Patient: sex F, age 53
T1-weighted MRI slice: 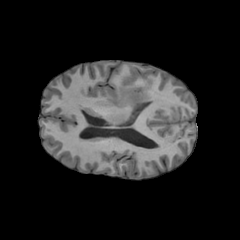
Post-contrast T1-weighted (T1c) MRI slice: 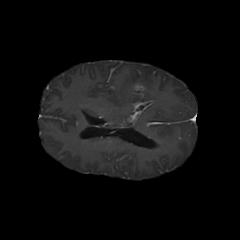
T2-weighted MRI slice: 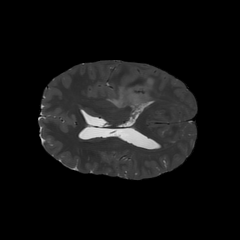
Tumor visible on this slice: yes
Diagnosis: Glioblastoma, IDH-wildtype
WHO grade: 4